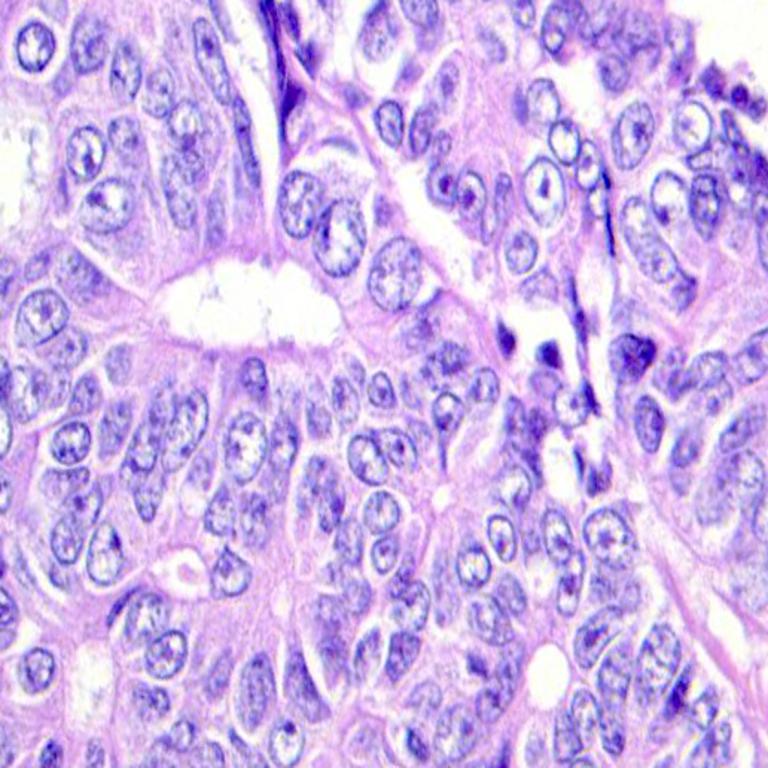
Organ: colon
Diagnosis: adenocarcinomas